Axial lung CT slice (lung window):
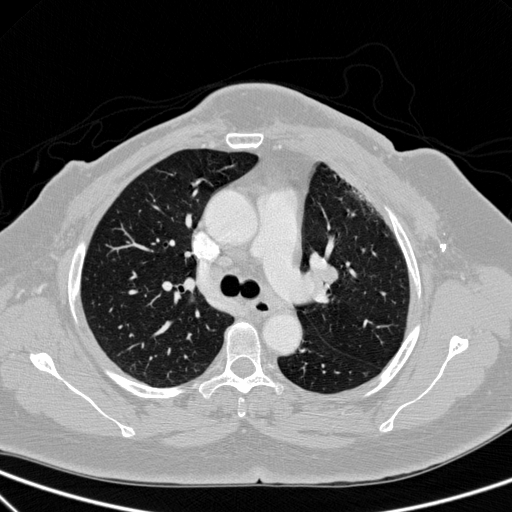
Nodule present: no